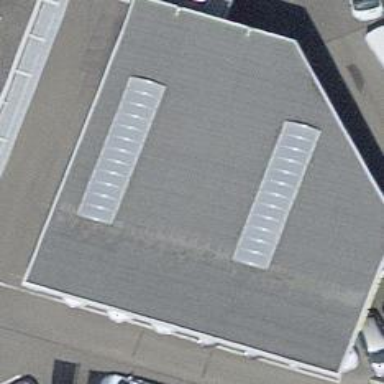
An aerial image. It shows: Building serving as car repair shop and car rental facility.